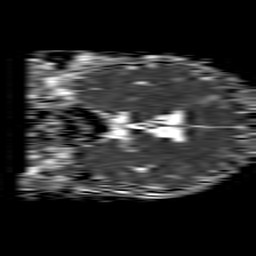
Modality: ADC
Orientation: coronal
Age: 16
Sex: male
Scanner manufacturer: philips
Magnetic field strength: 1.5 T
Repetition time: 4.6 s
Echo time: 0.08517 s